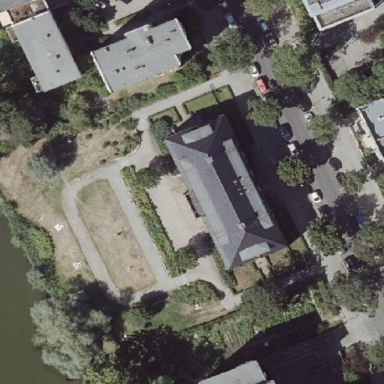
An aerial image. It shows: Office building.